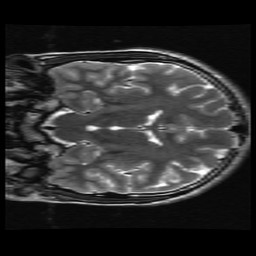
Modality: T2w
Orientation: coronal
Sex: male
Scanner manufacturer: ge
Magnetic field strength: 3 T
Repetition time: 5 s
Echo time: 0.1015 s